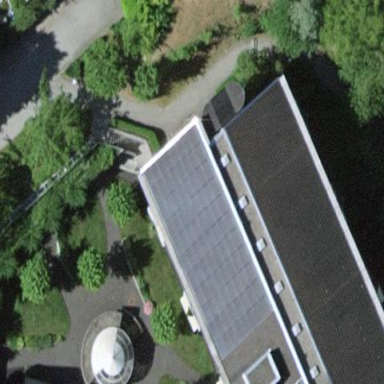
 consisting of solar photovoltaic panels."